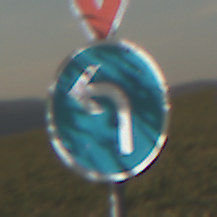
Verkehrszeichen: VorgeschriebeneFahrtrichtungLinks
Zusatzzeichen oben: VorfahrtGewaehren
Umgebung: Outdoor, Nature
Tageszeit: SunriseSunset
Wetter: PartlyCloudy
Licht: Natural
Jahreszeit: NotSpecified
Kontrast: HighContrast